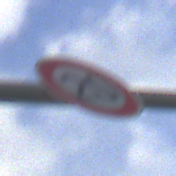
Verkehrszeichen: Geschwindigkeit20
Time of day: MorningAfternoon
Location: Outdoor (Suburban)
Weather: PartlyCloudy
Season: NotSpecified
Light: Natural